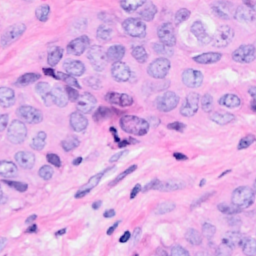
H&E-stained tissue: Breast